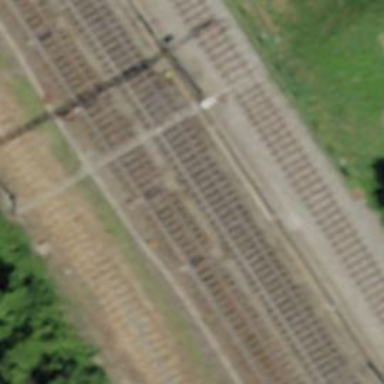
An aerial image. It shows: Railway switch.